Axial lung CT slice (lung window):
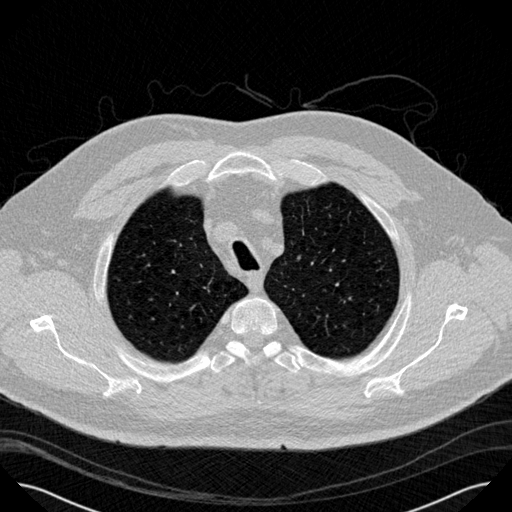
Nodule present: no